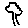
Label: tree